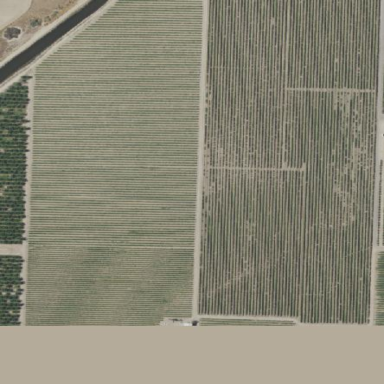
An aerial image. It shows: Vineyard where grapes are grown.